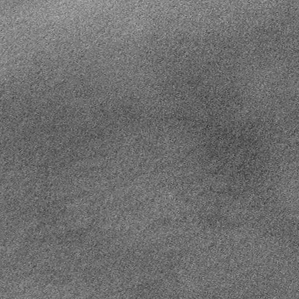
Label: frost